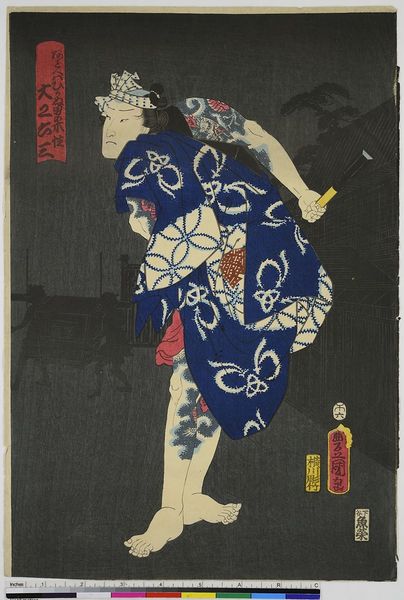
Titel: Holz: Der Schauspieler Ichikawa Ichizo III als Zimmermann Rokuza, aus der Serie: Die Beziehungen der fünf Elemente dargestellt durch erfolgreiche Kabukistücke
Künstler: Utagawa Kunisada
Standort: Hamburg
Institution: Museum für Kunst und Gewerbe Hamburg
Schlagwörter: person, theater, holzschnitt, druckgraphik, druckgrafik, zeit, schauspieler, farbholzschnitt, schauspielerin, kabuki, edo, reproduktionen, druckerzeugnisse, sänfte, theateraufführung, tätowierung, tatouage, ukiyo